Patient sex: M
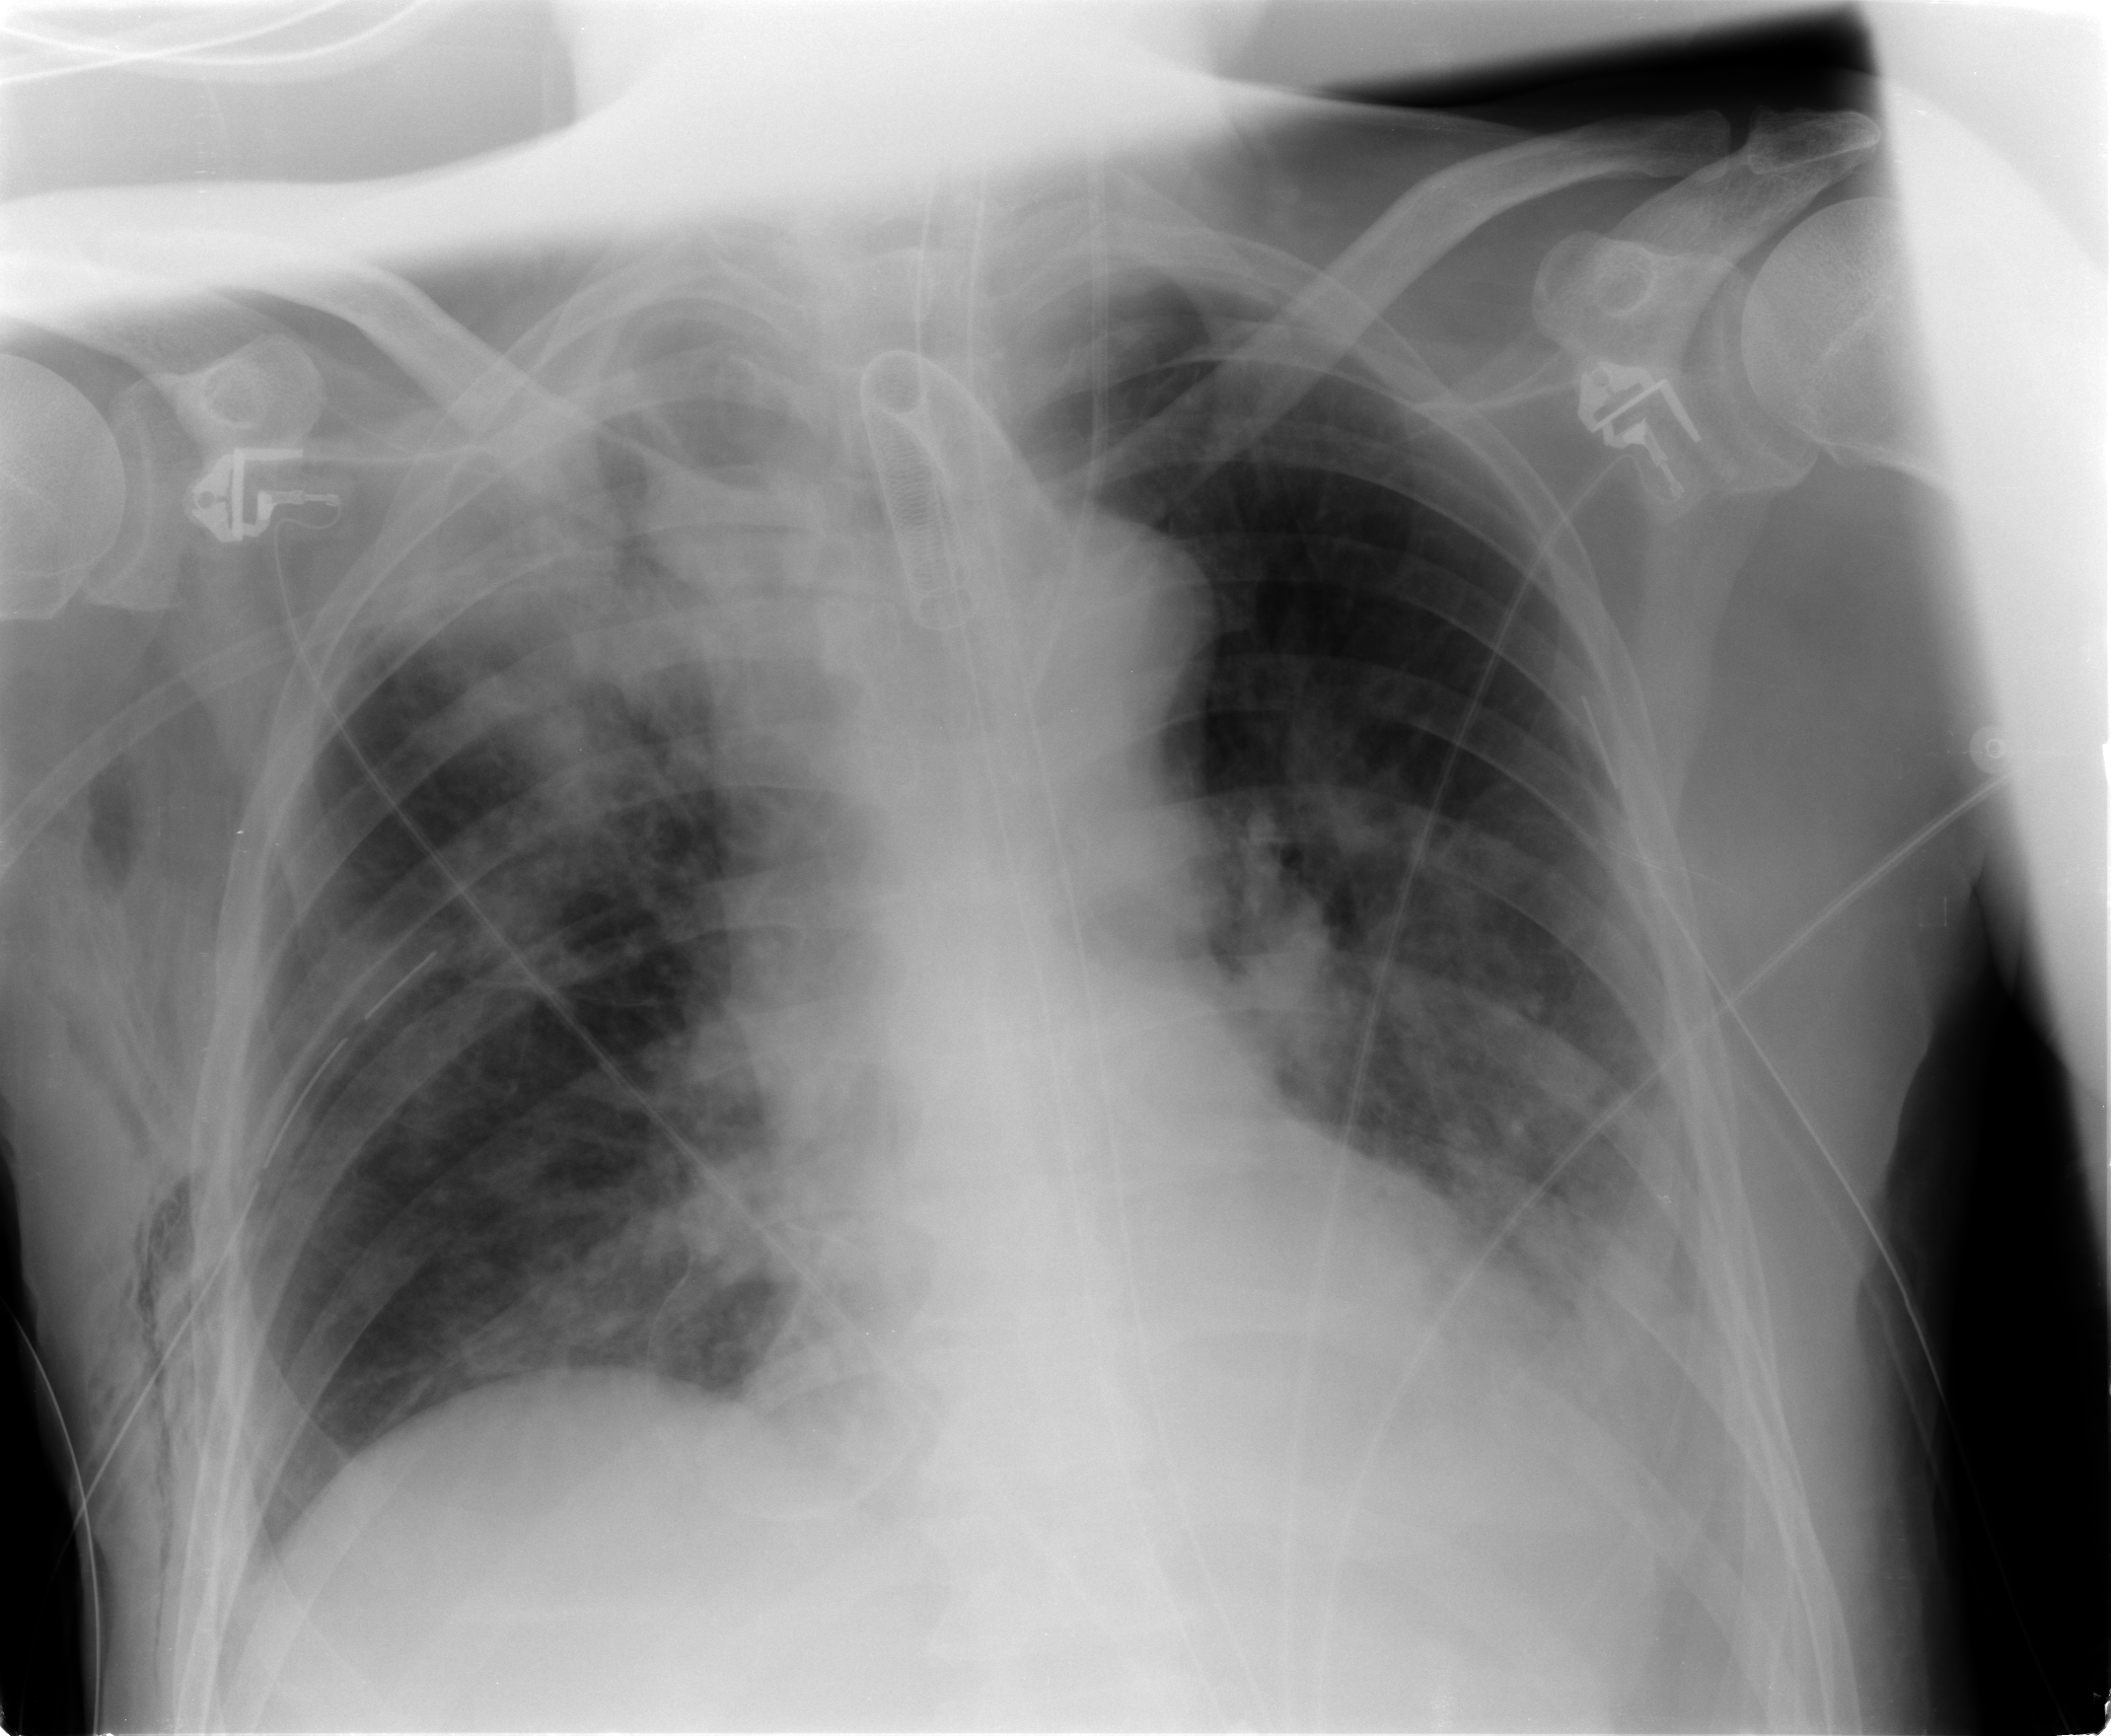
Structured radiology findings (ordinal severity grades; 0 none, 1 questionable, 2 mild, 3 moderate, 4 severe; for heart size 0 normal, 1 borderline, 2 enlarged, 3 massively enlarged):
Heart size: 0
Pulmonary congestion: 2
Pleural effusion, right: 0
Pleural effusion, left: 2
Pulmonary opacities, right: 3
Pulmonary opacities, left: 2
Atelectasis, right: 2
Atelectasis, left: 2